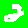
Digit: 2